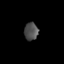
Tissue: skin
Cell type: Epithelial cells
Senescence score: 0.2853
Nuclear area (px): 241
Mean DAPI intensity: 78.871